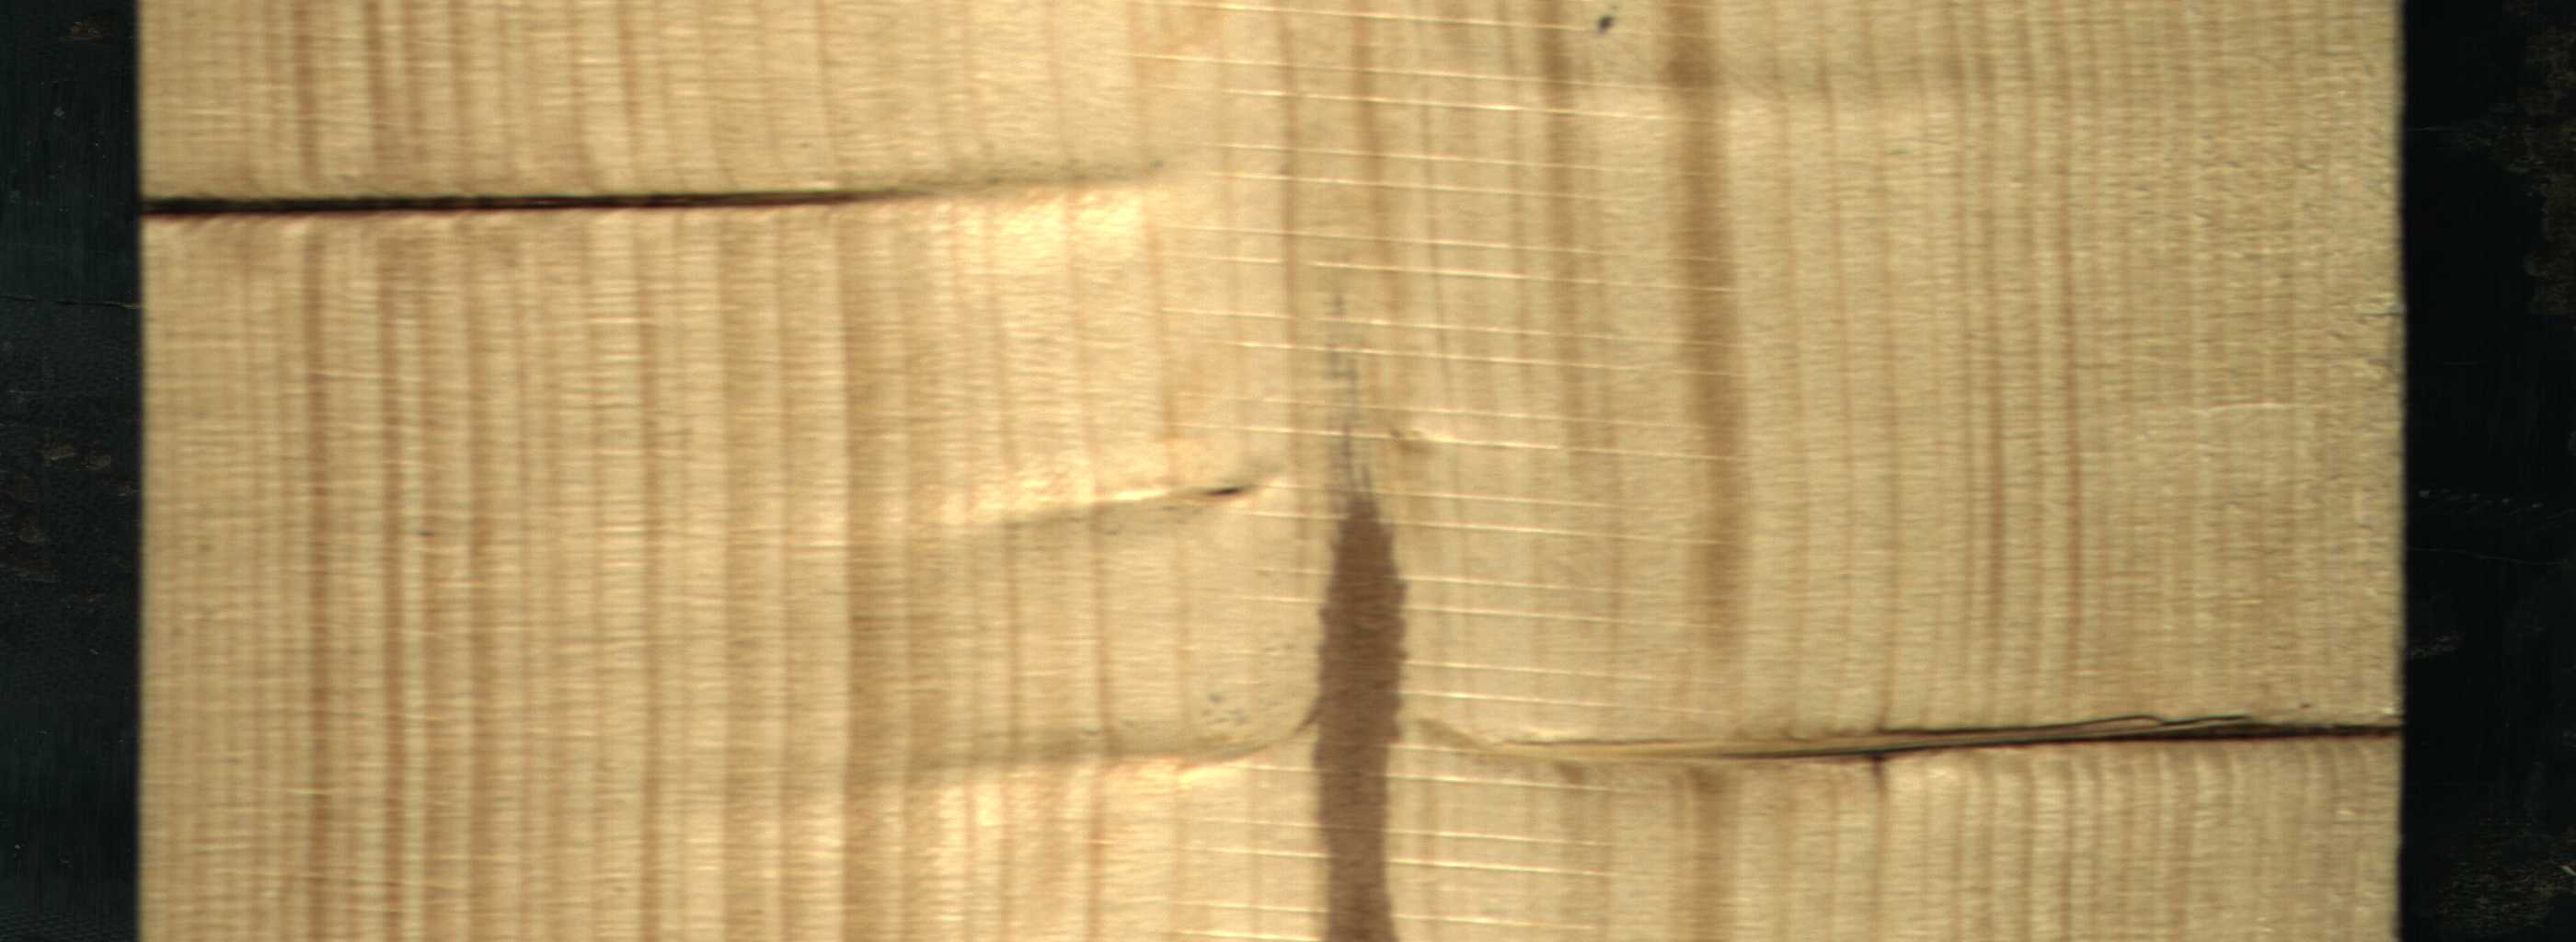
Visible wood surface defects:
Marrow
Dead_Knot
Dead_Knot